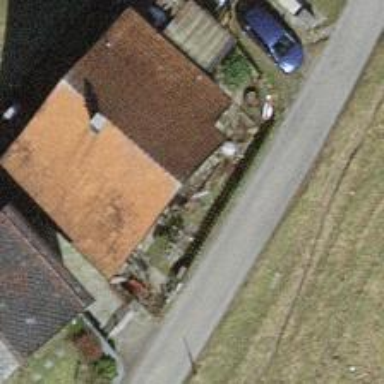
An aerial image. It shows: Simple house.